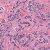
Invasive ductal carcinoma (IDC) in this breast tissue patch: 1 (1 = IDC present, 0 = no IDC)